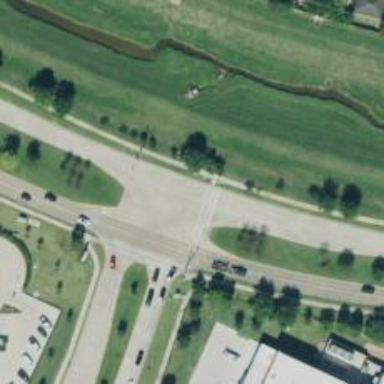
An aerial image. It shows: Secondary road.